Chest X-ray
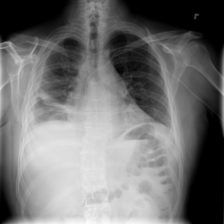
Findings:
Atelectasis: positive
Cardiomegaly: negative
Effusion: positive
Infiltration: negative
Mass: negative
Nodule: negative
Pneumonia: negative
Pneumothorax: negative
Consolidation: negative
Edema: negative
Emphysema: negative
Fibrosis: negative
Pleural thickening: positive
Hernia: negative